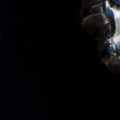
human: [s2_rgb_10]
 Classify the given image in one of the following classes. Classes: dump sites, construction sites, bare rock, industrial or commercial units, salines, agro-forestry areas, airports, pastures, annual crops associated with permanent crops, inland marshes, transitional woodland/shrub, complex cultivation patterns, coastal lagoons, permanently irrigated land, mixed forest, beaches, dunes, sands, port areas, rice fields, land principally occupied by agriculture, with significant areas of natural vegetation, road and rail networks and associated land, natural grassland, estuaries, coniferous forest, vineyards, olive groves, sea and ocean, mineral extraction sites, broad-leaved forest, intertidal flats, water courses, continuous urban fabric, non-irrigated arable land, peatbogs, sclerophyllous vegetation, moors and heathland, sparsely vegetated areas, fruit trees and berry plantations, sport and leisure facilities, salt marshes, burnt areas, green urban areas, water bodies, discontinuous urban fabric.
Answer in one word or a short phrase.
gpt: land principally occupied by agriculture, with significant areas of natural vegetation, mixed forest, inland marshes, water bodies